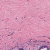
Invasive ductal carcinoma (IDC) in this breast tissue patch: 0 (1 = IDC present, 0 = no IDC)